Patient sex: M
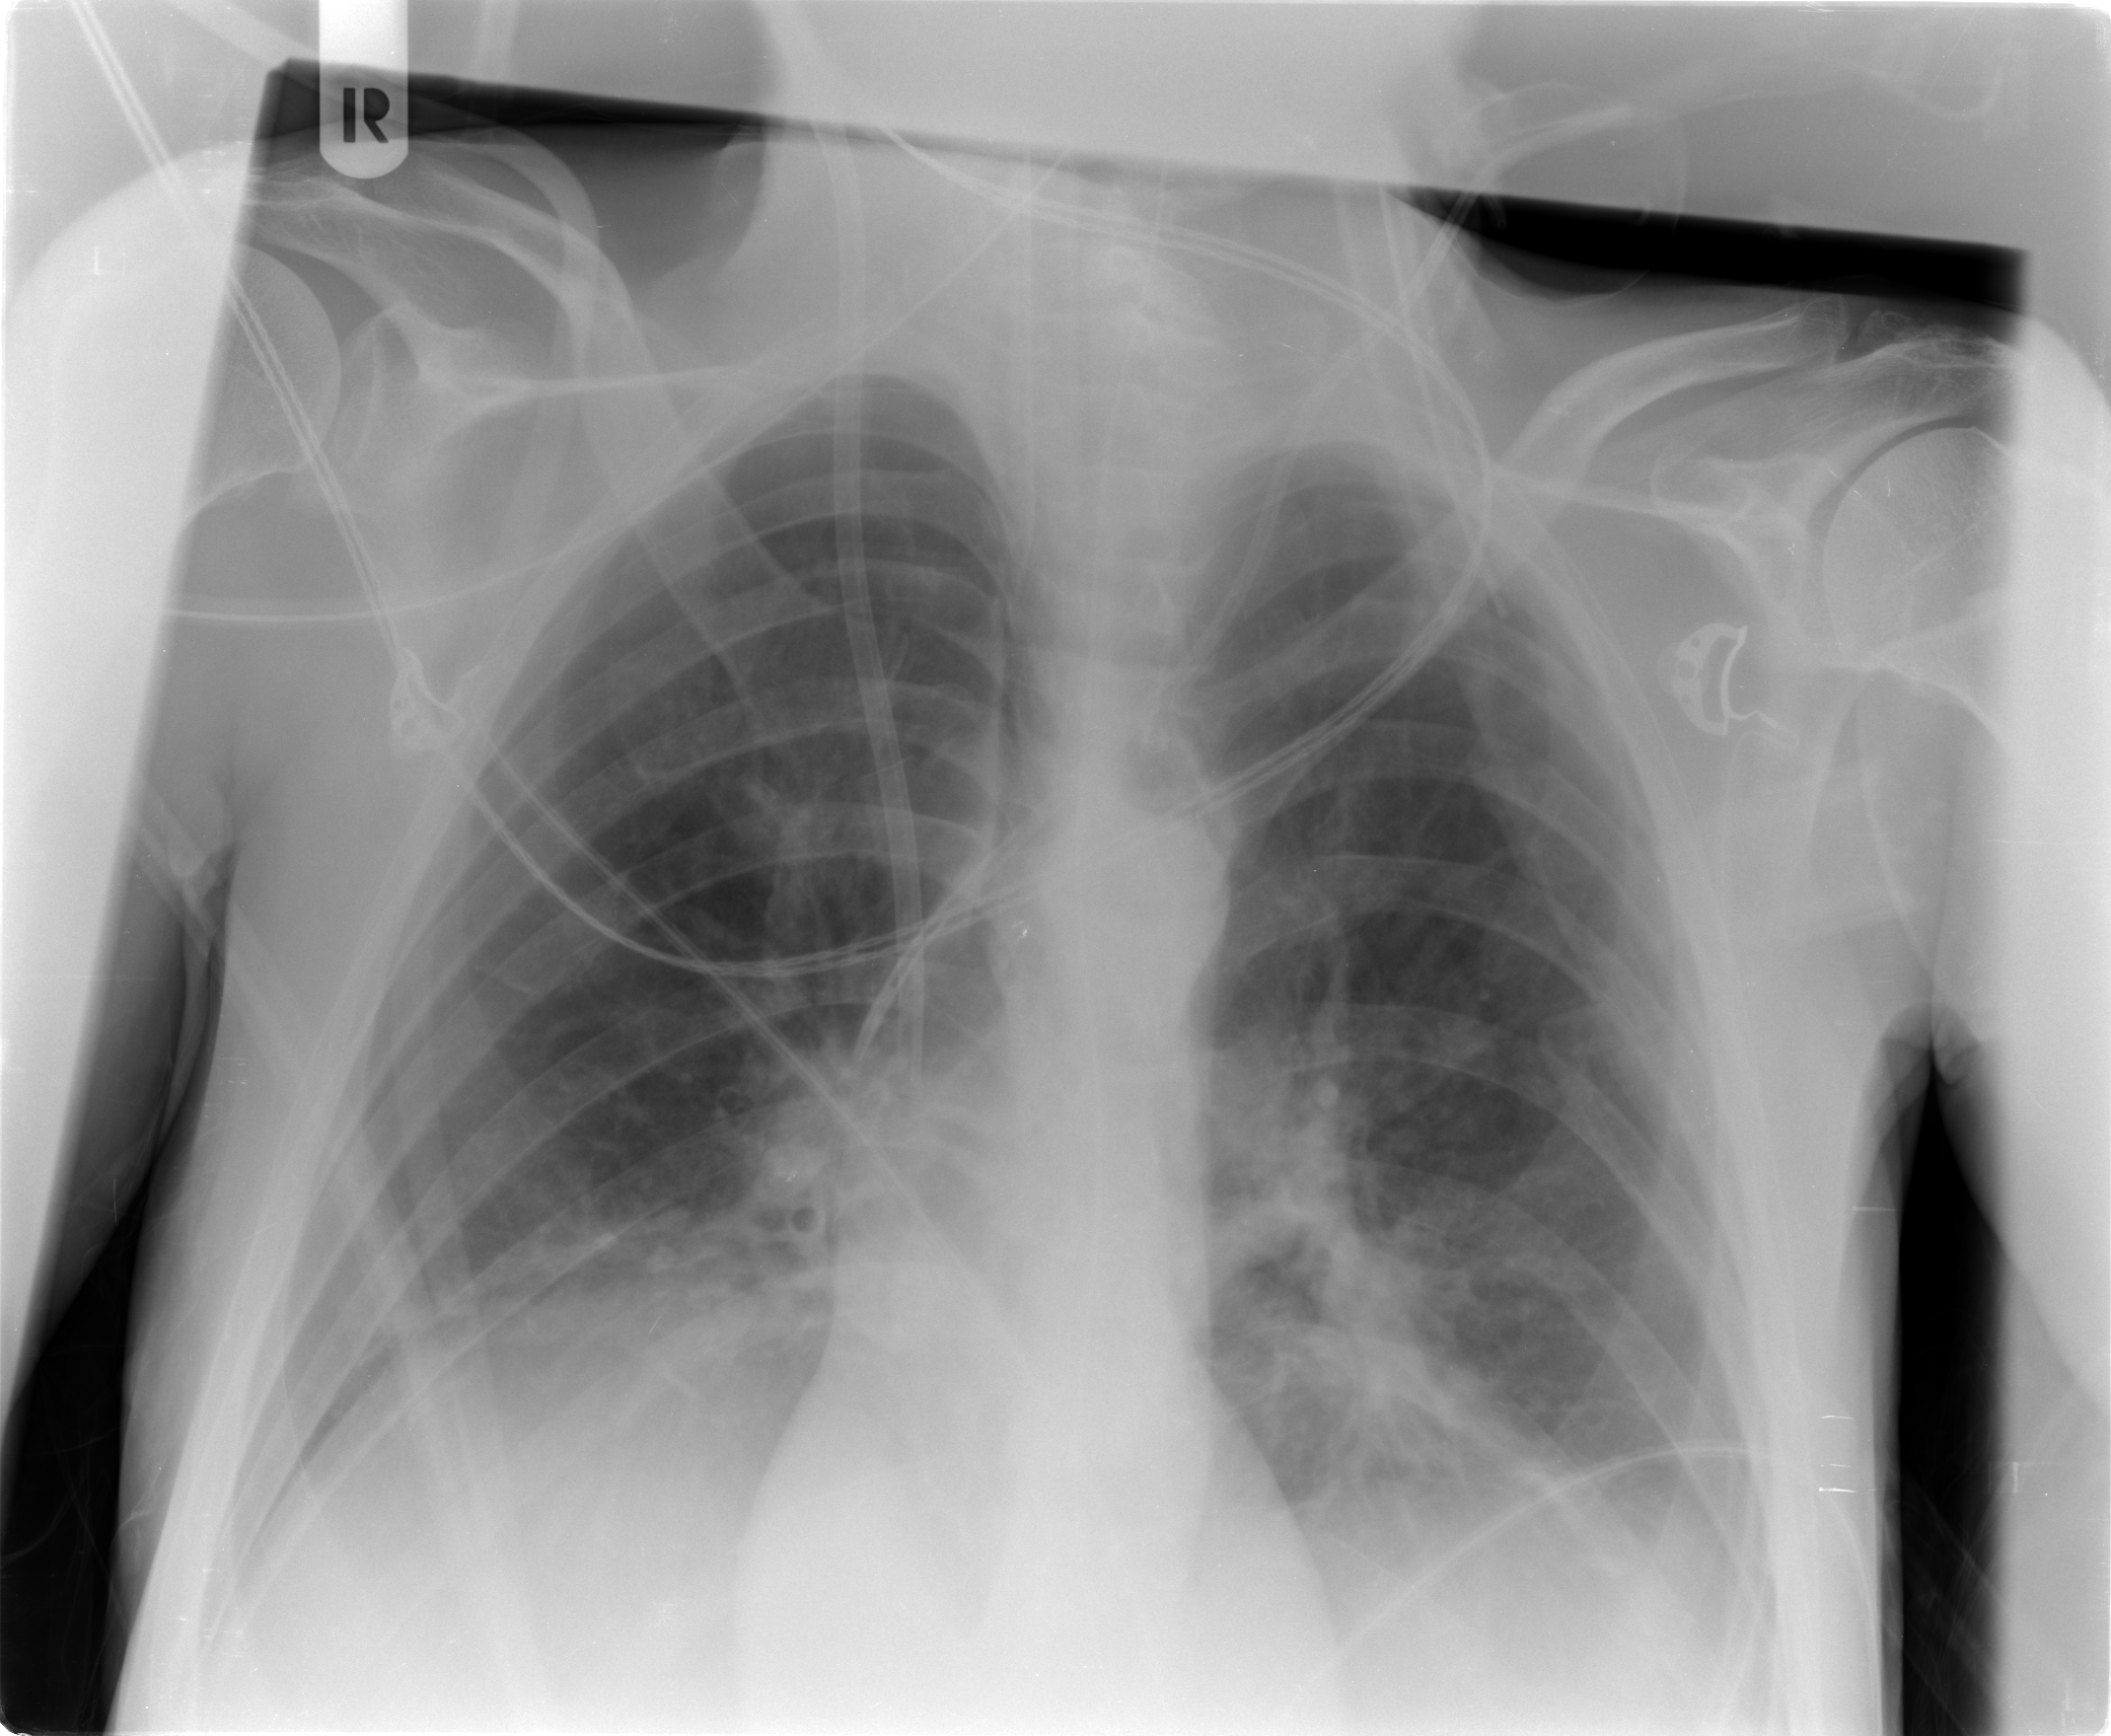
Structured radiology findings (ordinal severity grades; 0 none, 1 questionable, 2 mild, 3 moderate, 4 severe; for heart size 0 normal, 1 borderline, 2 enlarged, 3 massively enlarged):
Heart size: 0
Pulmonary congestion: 2
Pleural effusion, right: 2
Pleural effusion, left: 2
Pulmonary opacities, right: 2
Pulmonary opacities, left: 2
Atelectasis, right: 2
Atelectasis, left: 2